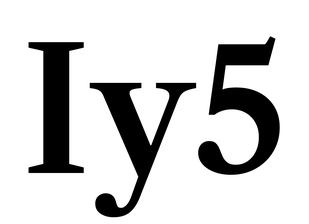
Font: LibreCaslonText_SemiBold